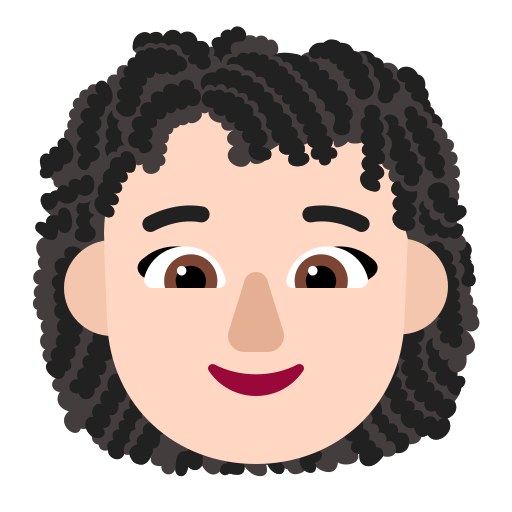
woman curly hair flat light